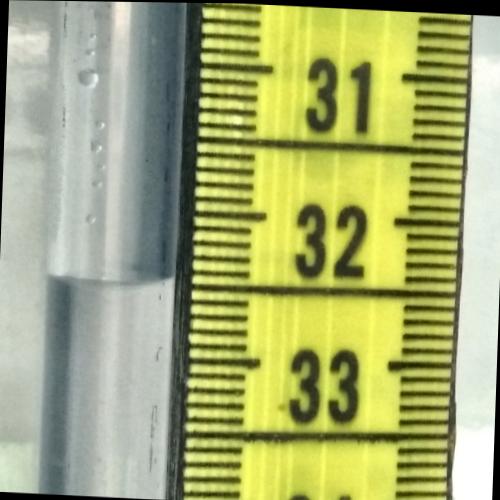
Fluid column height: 32.5 cm